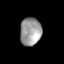
Tissue: prostate
Cell type: Fibroblasts
Senescence score: 0.7282
Nuclear area (px): 586
Mean DAPI intensity: 152.515